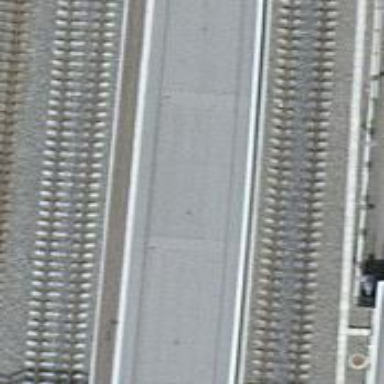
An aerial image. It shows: Concrete tunnel with steps.